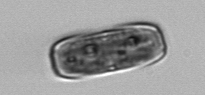
Label: Ephemera